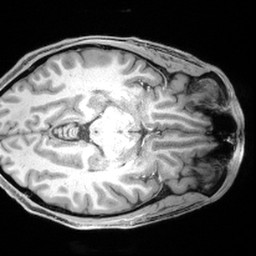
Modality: T1w
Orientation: axial
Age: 46
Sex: male
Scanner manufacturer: siemens
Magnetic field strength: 3 T
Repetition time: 2.4 s
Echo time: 0.00195 s